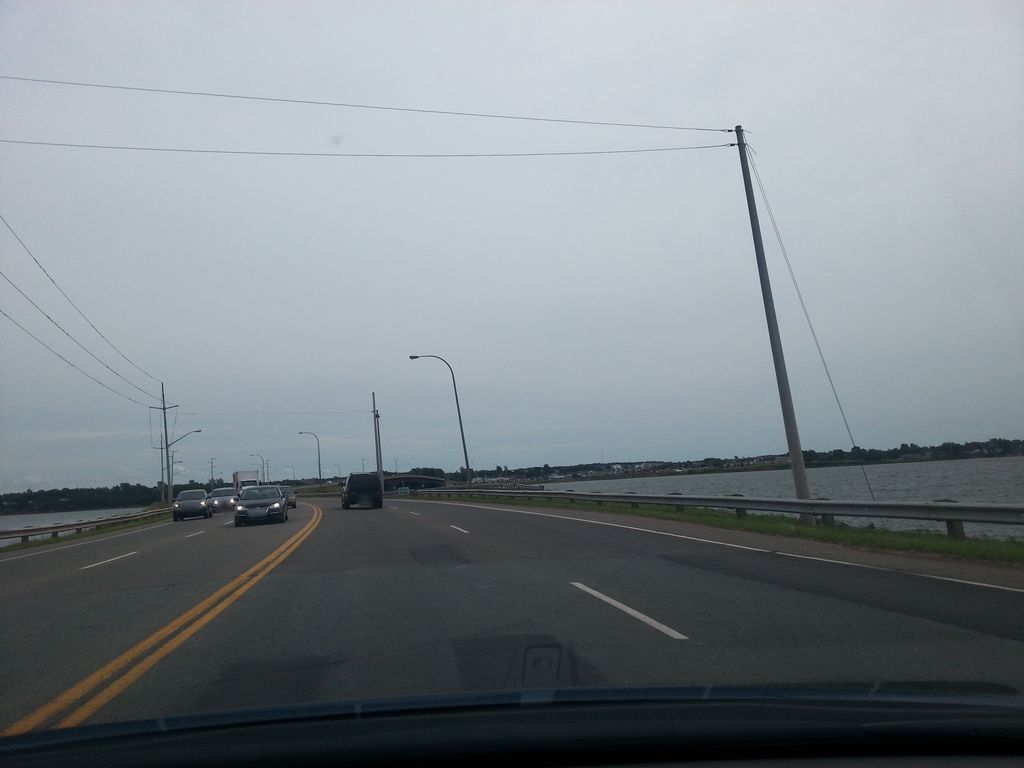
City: charlottetown